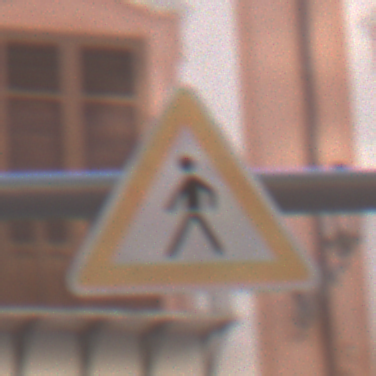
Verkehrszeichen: FussgaengerRechts
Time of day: MorningAfternoon
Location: Outdoor (Urban)
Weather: PartlyCloudy
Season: NotSpecified
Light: Natural